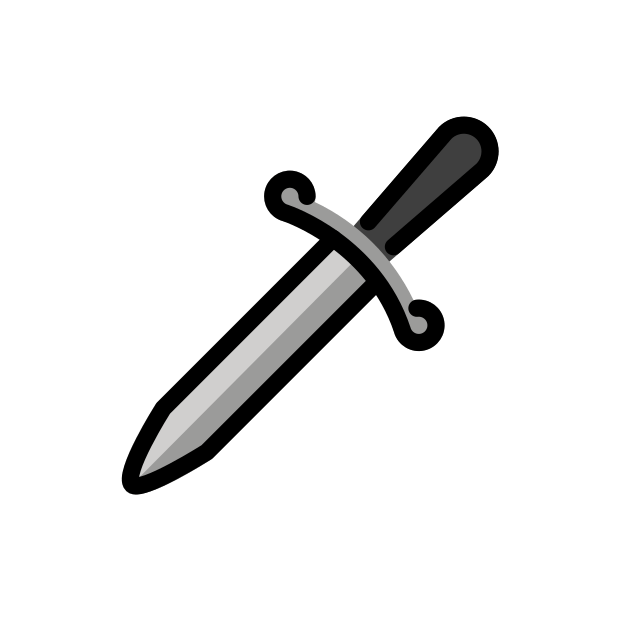
Emoji: 🗡
Name: dagger knife
Unicode: 0x1f5e1